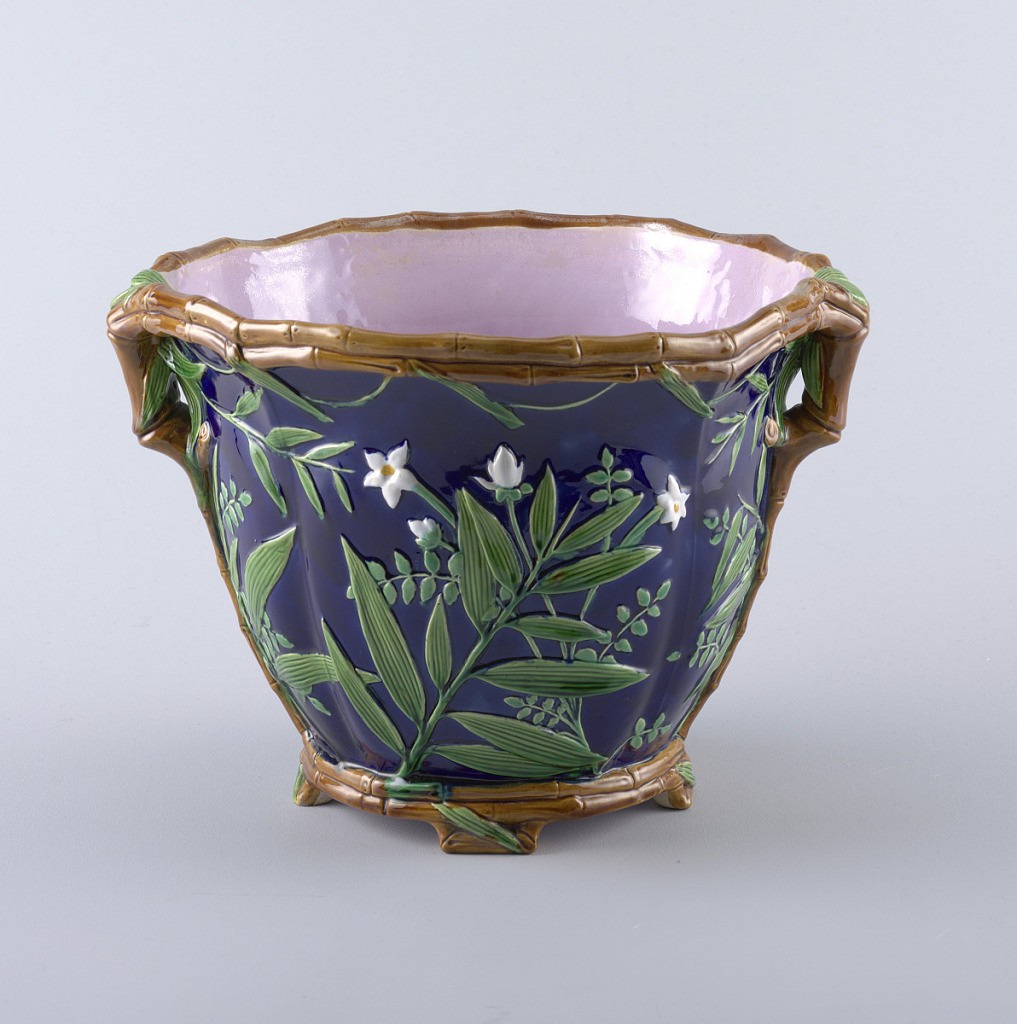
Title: Planter
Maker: Mintons
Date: ca. 1880
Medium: Glazed earthenware ("majolica")
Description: Round cachepot, sides tapered toward base. Base and upper edge molded with browm-glazed bamboo motifs. Base with four feet; lip molding at sides to form handle, with bamboo moldings connecting lip and base. Outer body glazed deep blue, molded with raised foliage in green and with flowers in white. Interior and underside of base glazed bright pink-mauve.